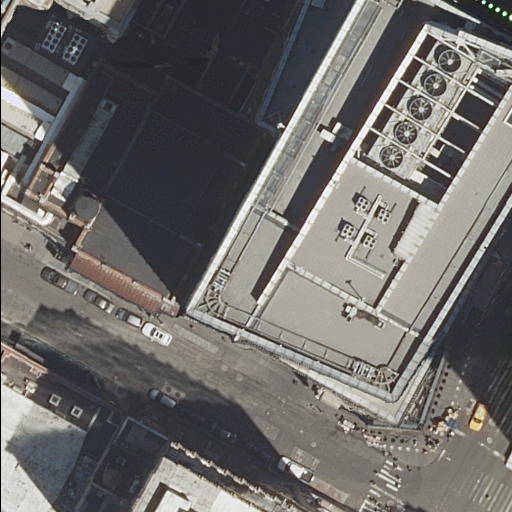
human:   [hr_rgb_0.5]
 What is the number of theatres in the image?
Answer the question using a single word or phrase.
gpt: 2

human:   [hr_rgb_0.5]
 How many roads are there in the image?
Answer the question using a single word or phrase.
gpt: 9

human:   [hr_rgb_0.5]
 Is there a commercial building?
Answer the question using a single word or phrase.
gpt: no

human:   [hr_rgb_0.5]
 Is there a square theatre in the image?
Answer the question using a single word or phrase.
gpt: no

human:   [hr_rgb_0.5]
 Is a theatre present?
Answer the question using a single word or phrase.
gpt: yes

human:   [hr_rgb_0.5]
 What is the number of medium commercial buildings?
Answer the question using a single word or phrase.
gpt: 0

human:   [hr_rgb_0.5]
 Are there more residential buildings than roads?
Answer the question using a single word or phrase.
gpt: no

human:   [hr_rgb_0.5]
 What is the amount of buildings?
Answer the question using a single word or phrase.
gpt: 7

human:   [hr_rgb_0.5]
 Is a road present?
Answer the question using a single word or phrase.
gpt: yes

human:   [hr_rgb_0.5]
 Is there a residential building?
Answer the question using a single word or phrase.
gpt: yes

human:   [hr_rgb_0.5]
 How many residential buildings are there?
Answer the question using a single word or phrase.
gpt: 6

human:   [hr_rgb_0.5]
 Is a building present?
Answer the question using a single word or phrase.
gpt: yes

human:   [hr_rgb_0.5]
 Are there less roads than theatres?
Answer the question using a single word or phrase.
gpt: no

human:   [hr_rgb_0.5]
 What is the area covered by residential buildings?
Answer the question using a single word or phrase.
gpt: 7444m2

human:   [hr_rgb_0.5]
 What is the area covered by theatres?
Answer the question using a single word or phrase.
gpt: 2727m2

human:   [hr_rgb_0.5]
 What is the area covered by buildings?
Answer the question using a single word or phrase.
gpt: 7559m2

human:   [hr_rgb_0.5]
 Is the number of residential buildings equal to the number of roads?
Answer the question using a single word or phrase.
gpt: no

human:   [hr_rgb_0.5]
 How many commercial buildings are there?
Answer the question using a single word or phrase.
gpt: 0

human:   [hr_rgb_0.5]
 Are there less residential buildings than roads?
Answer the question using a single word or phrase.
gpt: yes

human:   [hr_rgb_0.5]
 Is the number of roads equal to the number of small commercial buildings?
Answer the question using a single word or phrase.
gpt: no

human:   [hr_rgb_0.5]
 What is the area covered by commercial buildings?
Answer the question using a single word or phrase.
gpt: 0m2

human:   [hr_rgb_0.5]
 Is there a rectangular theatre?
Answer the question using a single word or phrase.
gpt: yes

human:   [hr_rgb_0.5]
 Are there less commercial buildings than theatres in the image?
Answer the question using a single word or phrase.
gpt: yes

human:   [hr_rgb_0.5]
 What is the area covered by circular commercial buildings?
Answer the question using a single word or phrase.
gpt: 0m2

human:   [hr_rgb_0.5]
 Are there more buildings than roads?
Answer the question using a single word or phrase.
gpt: no

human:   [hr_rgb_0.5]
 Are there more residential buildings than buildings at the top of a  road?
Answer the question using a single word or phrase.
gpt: yes

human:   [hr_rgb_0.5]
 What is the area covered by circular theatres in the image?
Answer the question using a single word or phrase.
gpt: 0m2

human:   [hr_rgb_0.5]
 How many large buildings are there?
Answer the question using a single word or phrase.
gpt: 3

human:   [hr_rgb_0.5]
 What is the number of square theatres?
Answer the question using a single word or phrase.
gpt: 0

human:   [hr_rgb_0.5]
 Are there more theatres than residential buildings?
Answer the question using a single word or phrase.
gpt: no

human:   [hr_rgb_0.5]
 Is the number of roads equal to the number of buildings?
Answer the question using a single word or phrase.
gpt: no

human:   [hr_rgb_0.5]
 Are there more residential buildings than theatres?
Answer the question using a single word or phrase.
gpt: yes

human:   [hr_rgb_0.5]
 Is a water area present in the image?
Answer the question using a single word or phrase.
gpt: no

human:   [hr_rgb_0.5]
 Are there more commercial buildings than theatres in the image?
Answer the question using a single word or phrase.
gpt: no

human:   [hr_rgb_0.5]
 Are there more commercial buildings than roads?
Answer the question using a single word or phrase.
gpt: no

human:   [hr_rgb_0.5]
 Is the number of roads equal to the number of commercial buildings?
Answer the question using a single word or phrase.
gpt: no

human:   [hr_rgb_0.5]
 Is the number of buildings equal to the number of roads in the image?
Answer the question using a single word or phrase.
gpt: no

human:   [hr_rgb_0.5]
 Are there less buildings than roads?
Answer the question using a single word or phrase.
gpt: yes

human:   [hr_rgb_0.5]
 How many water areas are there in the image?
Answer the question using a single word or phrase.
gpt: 0

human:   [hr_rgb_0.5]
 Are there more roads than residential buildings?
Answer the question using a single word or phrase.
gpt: yes

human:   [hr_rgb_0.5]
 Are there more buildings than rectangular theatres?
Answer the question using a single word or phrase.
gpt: yes

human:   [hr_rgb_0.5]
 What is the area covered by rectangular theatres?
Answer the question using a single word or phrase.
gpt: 114m2

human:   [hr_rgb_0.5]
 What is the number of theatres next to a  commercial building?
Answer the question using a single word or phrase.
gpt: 0

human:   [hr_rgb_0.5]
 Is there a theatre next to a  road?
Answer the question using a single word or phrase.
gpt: yes

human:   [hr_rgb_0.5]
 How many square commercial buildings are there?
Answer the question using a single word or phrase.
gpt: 0

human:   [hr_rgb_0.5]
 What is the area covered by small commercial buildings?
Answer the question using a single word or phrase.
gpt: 0m2

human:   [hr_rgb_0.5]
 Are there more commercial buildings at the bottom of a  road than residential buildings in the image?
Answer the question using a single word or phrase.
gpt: no

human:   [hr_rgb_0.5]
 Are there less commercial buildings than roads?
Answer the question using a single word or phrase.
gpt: yes

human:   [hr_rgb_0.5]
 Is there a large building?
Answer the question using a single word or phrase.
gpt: yes

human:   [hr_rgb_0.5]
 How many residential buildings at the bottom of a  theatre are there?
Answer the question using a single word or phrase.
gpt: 2

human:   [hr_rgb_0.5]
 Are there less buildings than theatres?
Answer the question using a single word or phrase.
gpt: no

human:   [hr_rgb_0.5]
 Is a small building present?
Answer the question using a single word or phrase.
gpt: yes

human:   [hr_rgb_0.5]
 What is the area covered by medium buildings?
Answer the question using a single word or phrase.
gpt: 277m2

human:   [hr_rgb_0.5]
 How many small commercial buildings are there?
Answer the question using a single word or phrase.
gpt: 0

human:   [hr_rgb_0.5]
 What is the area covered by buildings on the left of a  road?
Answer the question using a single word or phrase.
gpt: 3876m2

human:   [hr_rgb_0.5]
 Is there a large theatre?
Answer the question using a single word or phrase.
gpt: yes

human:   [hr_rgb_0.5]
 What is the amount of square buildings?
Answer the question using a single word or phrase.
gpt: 0

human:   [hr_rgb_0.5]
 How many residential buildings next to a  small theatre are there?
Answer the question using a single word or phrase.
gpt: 0

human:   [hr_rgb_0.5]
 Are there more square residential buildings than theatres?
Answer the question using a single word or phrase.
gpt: no

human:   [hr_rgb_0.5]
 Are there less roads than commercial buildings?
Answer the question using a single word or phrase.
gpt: no

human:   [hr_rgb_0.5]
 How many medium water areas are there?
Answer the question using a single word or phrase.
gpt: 0

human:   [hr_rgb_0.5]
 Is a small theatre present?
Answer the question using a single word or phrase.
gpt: no

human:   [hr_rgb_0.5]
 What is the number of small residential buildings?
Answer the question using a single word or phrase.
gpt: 2

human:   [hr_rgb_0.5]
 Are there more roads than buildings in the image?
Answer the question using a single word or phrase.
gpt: yes